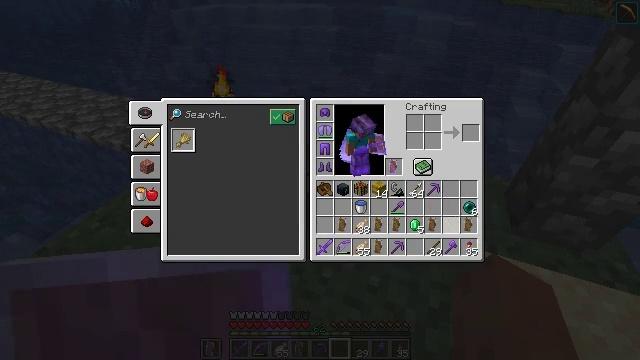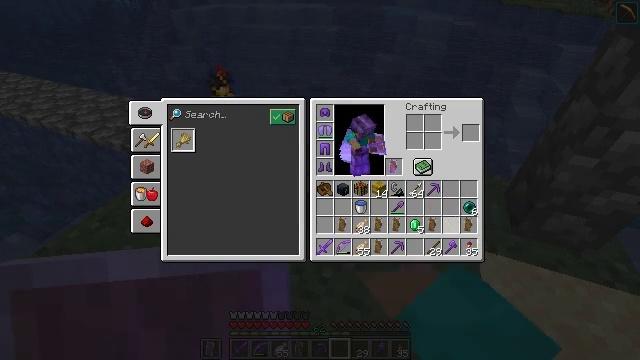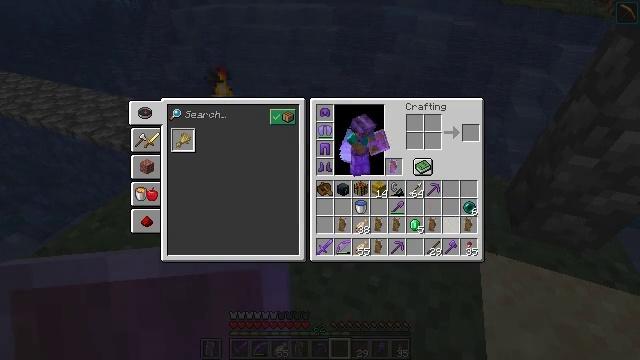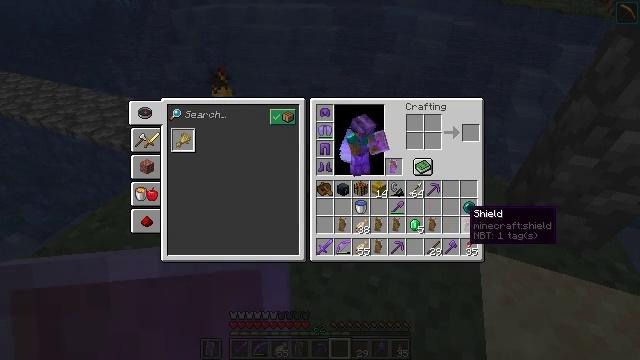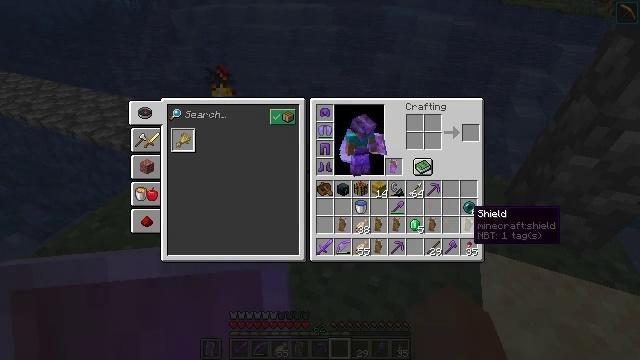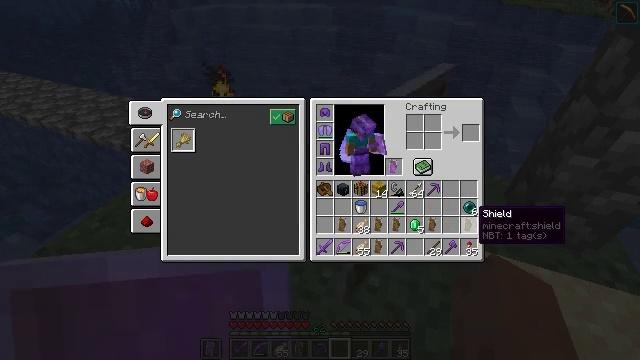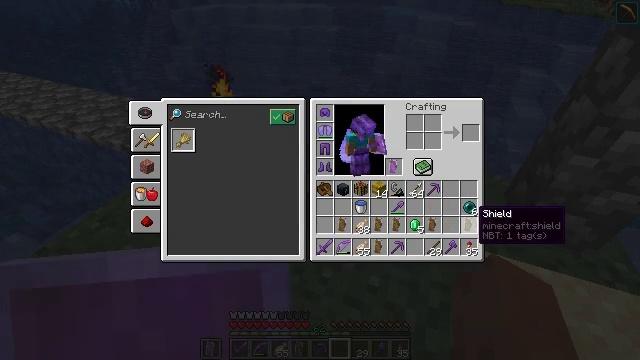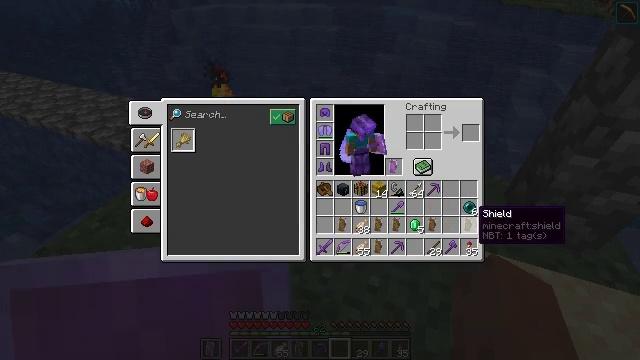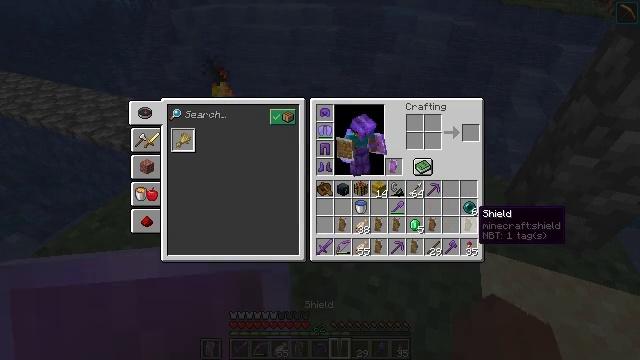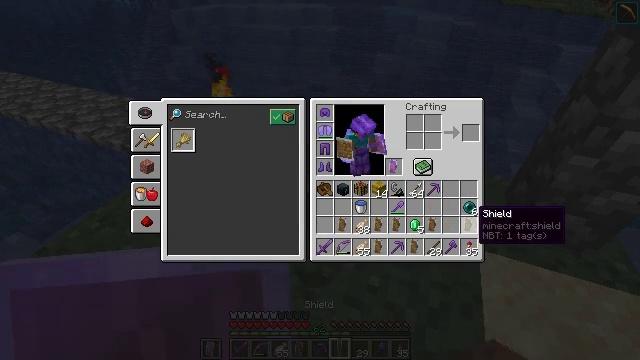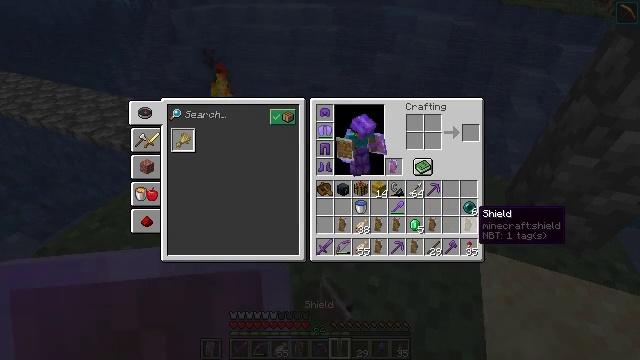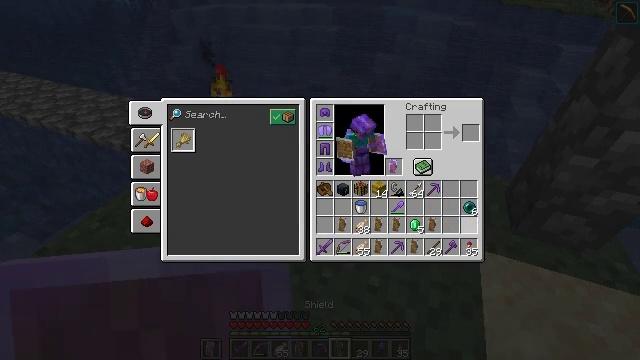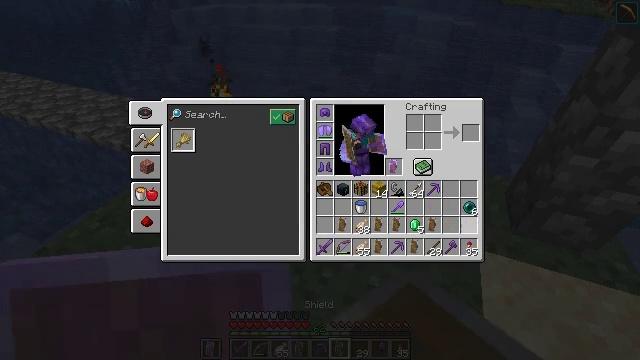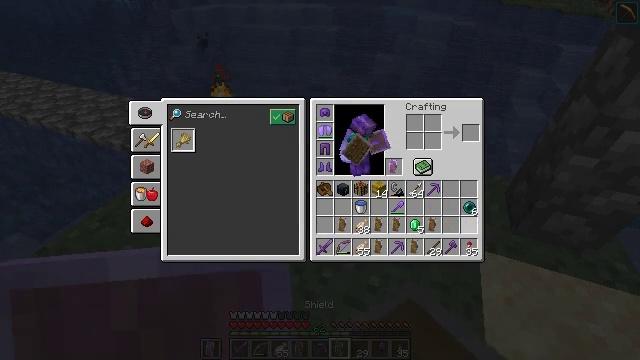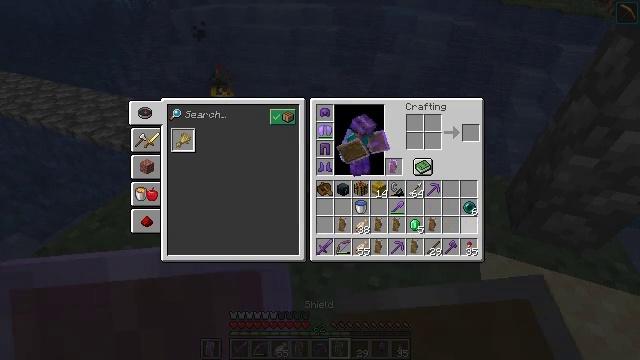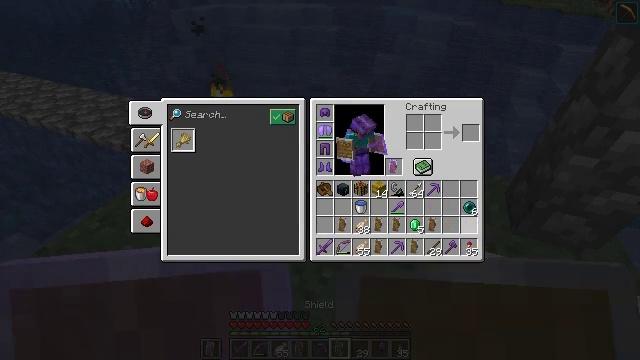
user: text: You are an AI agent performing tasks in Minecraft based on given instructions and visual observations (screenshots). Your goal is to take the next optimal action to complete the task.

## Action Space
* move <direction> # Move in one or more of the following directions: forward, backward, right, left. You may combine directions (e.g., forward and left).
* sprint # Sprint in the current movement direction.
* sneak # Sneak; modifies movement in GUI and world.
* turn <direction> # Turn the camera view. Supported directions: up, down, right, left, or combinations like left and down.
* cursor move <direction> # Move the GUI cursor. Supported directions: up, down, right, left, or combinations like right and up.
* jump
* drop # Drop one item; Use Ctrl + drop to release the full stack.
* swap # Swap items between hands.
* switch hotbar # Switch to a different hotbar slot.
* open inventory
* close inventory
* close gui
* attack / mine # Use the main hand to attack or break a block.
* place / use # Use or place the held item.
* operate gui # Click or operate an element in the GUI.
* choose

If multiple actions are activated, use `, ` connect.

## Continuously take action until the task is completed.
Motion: motion action
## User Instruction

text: Drop a shield.
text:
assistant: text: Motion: sprint, drop
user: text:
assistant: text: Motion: sprint, drop
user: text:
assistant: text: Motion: sprint, turn right
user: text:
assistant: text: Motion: sprint
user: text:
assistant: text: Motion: sprint
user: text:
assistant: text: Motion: sprint
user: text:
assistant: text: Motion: sprint
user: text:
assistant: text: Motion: sprint
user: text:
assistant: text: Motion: sprint
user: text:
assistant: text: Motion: sprint
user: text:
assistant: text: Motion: sprint, drop
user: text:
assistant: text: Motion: sprint, drop
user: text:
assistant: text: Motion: sprint, drop
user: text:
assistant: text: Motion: sprint
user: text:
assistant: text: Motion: sprint
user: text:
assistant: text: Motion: sprint
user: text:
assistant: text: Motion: sprint
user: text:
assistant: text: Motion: sprint
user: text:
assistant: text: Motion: sprint
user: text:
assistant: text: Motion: sprint, turn left
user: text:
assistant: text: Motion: sprint, turn left
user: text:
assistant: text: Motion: sprint
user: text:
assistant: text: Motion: sprint
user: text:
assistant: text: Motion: sprint
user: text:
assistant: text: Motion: sprint
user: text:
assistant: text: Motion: sprint
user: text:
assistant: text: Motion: sprint
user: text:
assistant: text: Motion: sprint
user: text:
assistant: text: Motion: sprint
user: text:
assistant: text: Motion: sprint, drop